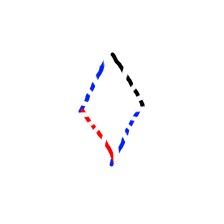
Shape: rhombus